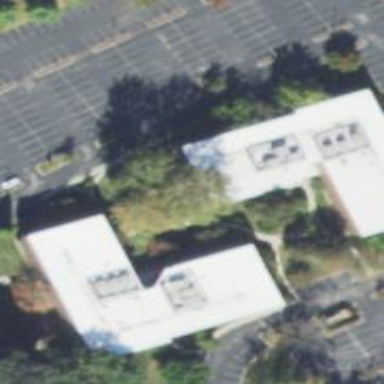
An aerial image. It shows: Commercial building.